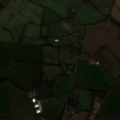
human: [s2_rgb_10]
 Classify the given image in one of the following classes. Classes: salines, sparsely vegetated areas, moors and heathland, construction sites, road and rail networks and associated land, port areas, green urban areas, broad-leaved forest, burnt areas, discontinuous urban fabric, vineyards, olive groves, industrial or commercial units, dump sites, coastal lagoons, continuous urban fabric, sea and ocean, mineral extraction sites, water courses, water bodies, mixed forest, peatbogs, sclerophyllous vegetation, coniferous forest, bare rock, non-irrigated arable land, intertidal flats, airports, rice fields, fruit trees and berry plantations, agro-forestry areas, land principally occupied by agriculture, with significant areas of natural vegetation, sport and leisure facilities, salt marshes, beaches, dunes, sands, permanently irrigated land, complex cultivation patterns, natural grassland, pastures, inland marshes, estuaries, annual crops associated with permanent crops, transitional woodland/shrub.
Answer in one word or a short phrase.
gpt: non-irrigated arable land, pastures, complex cultivation patterns